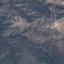
Land use / land cover class: HerbaceousVegetation